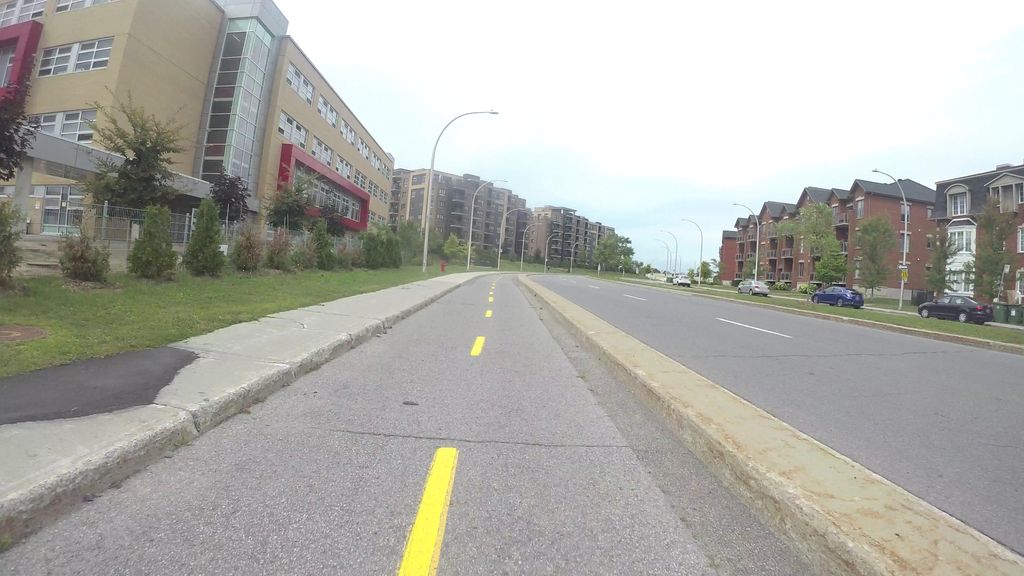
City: montreal